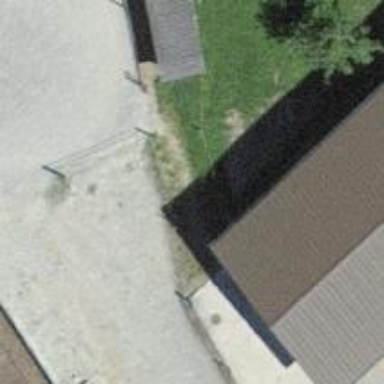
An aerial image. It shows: Driveway with fine gravel surface.